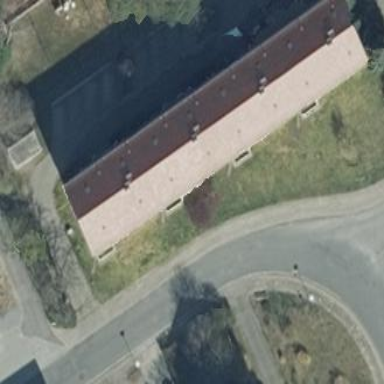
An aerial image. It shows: Gabled roof apartments building.